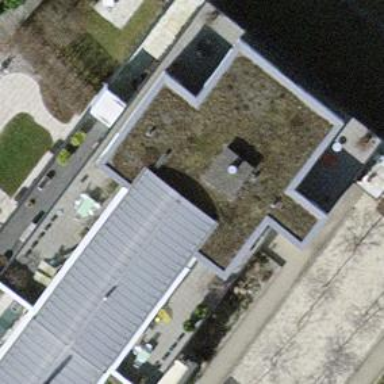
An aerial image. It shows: Flat-roofed building.